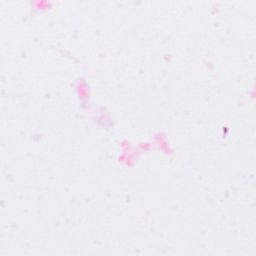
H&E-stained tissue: Breast